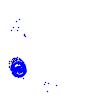
Particle: electron